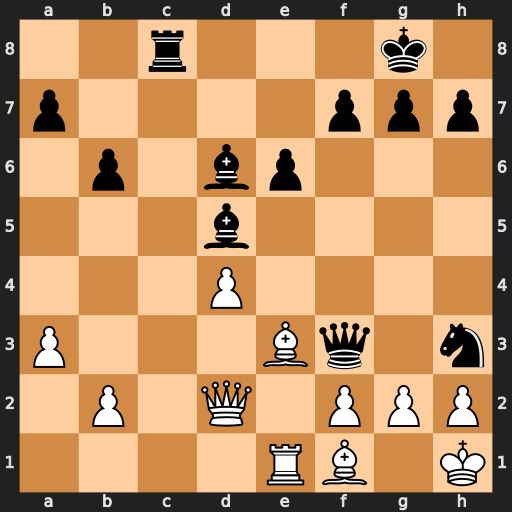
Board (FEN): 2r3k1/p4ppp/1p1bp3/3b4/3P4/P3Bq1n/1P1Q1PPP/4RB1K
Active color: w
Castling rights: -
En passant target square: -
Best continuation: gxf3